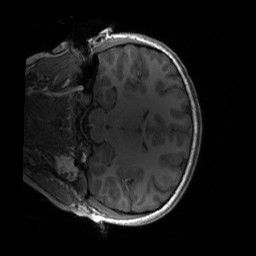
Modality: T1w
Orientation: coronal
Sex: female
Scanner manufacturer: siemens
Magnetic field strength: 3 T
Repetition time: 1.9 s
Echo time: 0.00243 s